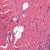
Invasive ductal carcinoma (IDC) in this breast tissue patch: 0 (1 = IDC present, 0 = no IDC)